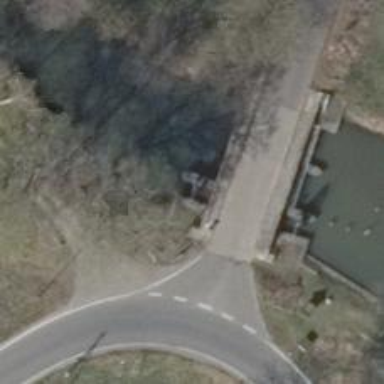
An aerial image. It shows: Lock gate on waterway.